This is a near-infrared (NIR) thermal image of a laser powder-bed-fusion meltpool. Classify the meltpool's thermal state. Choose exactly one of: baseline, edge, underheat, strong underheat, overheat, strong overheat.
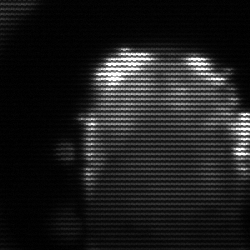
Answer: baseline